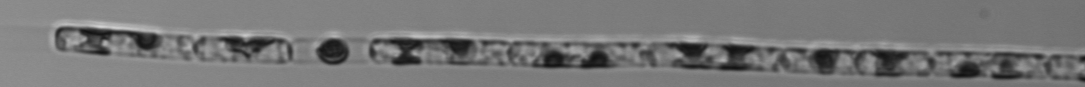
Label: Guinardia_delicatula_TAG_internal_parasite